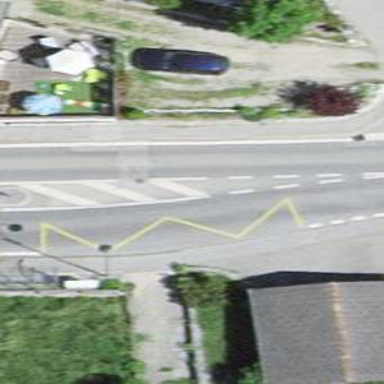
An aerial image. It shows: Bus stop with shelter for public transportation.